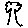
Label: tree